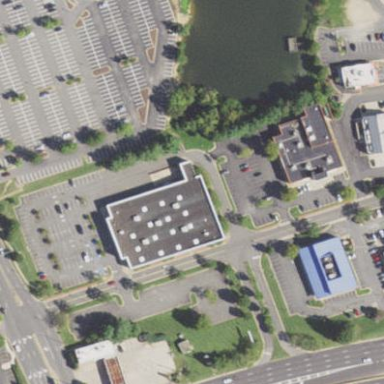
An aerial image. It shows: Retail building.